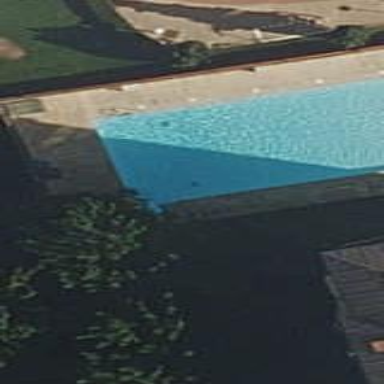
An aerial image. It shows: Swimming pool located in leisure land.